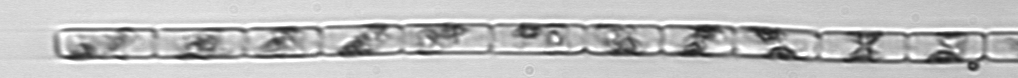
Label: Guinardia_delicatula